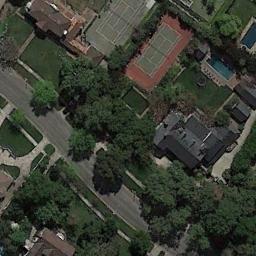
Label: tennis_court